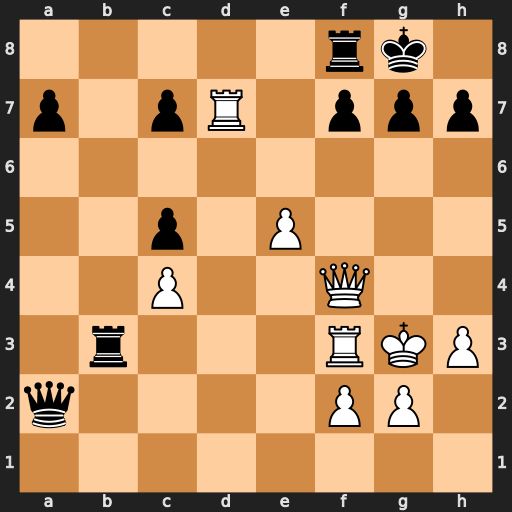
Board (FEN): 5rk1/p1pR1ppp/8/2p1P3/2P2Q2/1r3RKP/q4PP1/8
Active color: w
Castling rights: -
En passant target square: -
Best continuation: Qxf7+ Rxf7 Rd8+ Rf8 Rxf8#